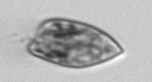
Label: Prorocentrum_dentatum